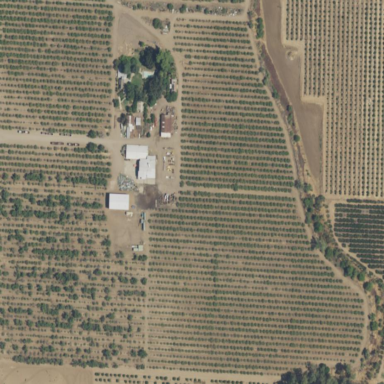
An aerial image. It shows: Almond orchard with rows of almond trees.